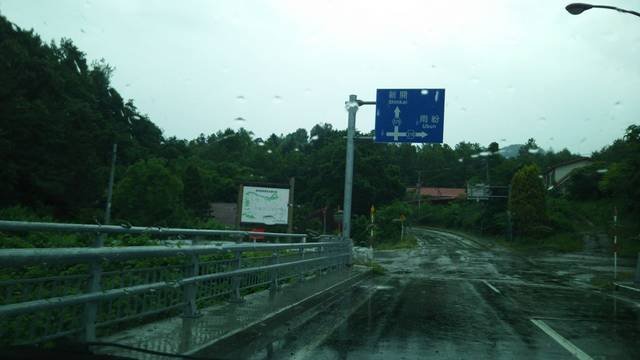
Region: Japan
Coordinates: 43.68, 142.378